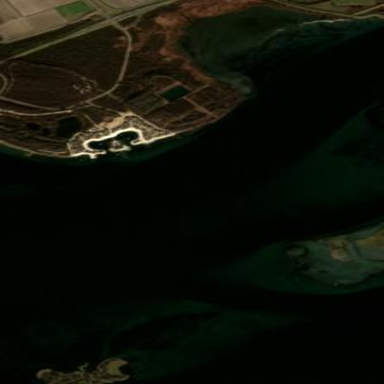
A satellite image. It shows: Oyster aquaculture site.